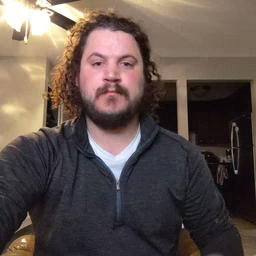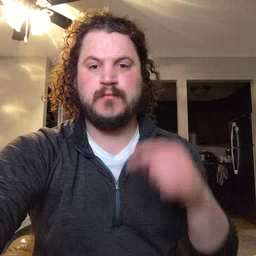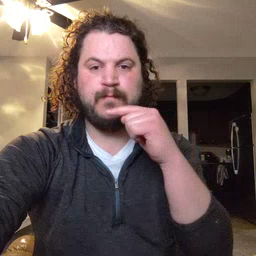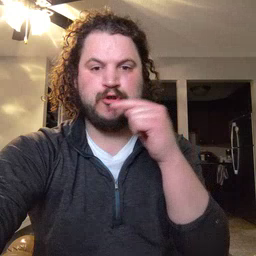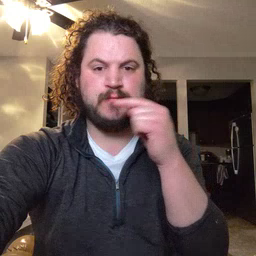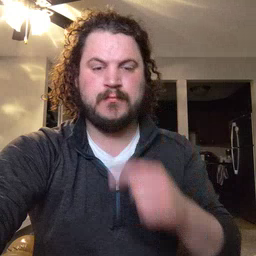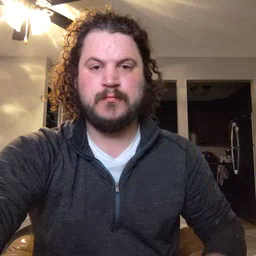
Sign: toothbrush